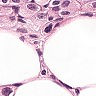
Metastatic tissue present: yes